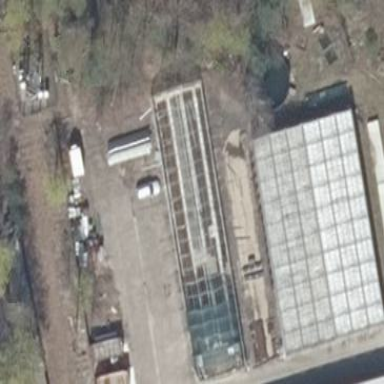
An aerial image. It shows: Greenhouse.